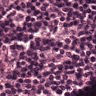
Metastatic tissue present: no